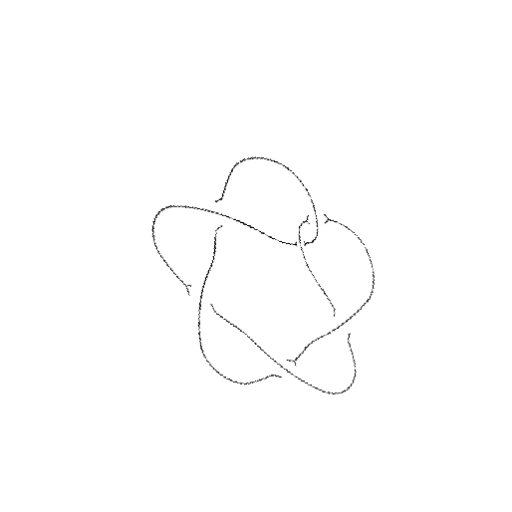
Crossing number: 6